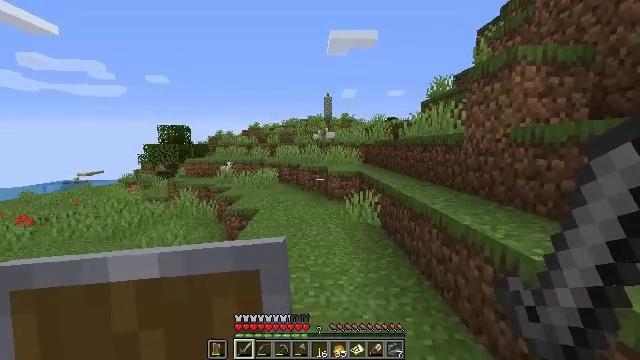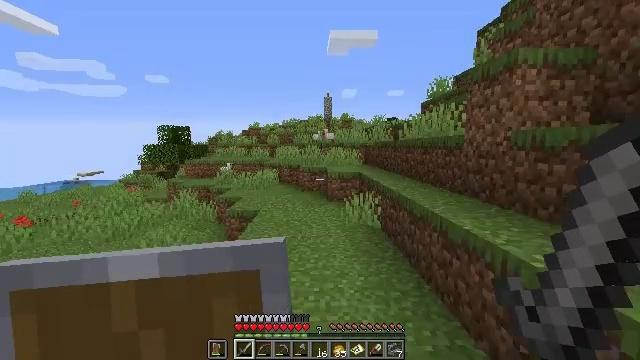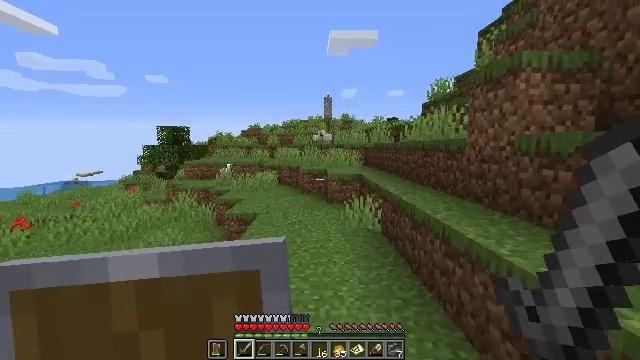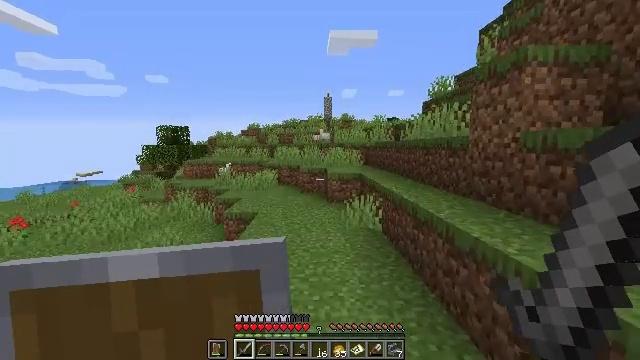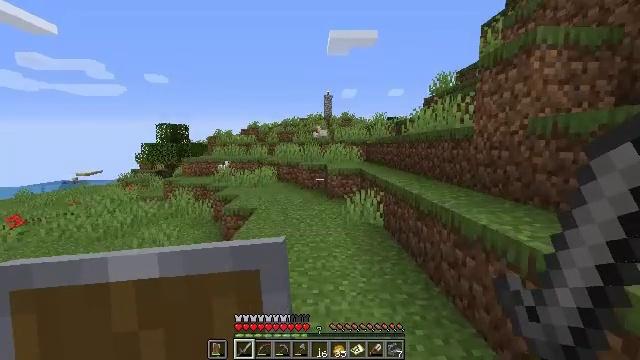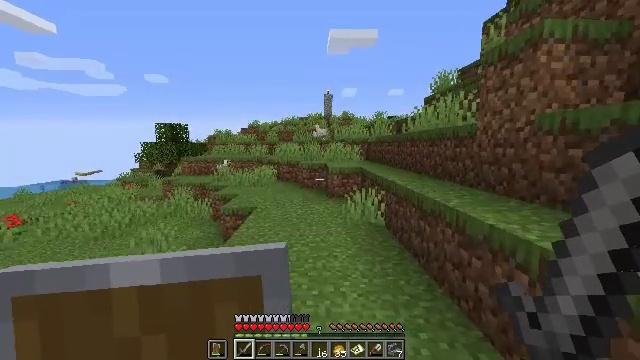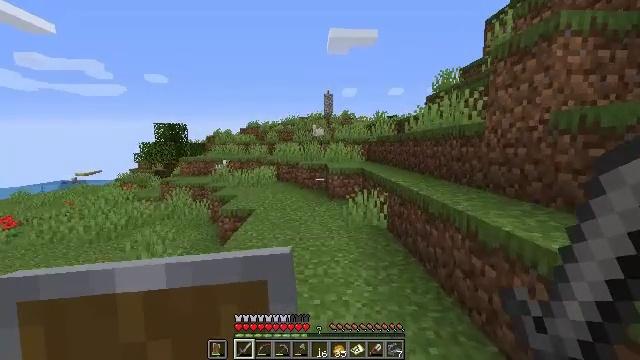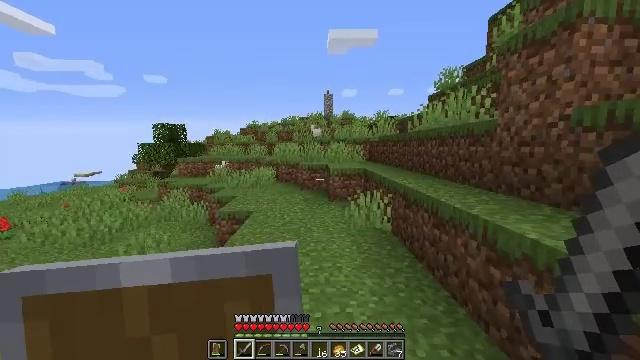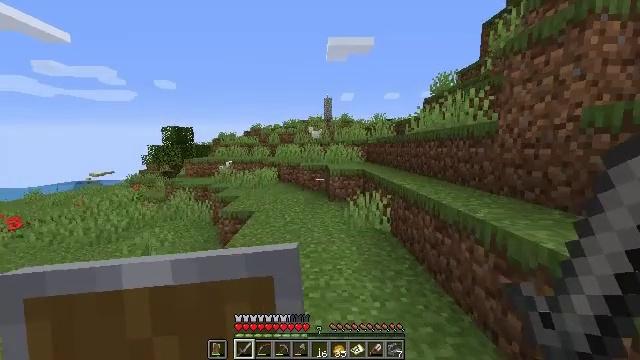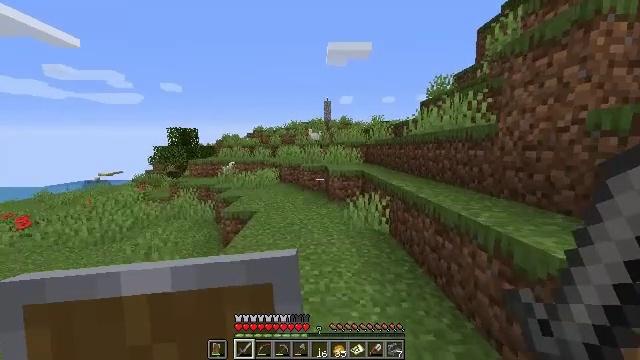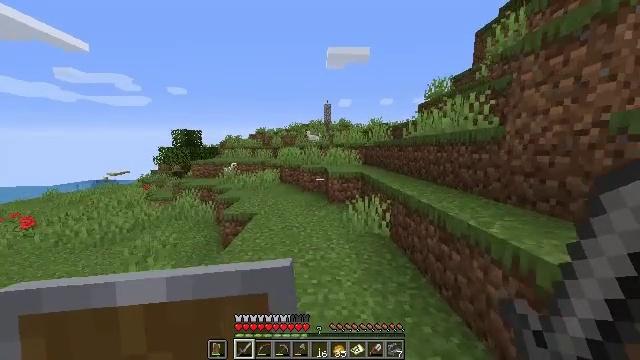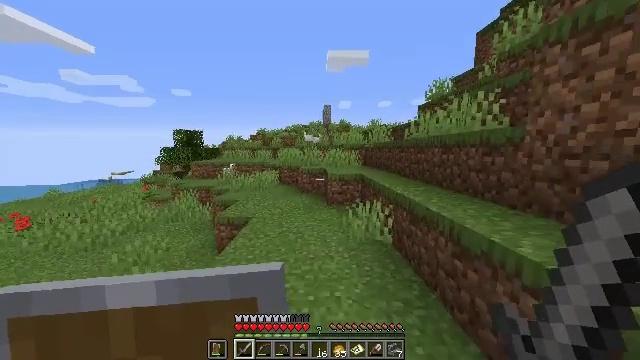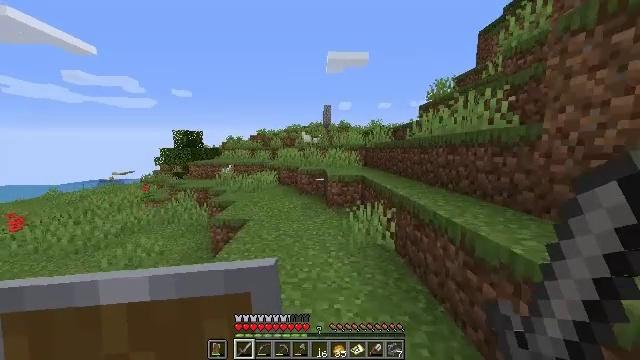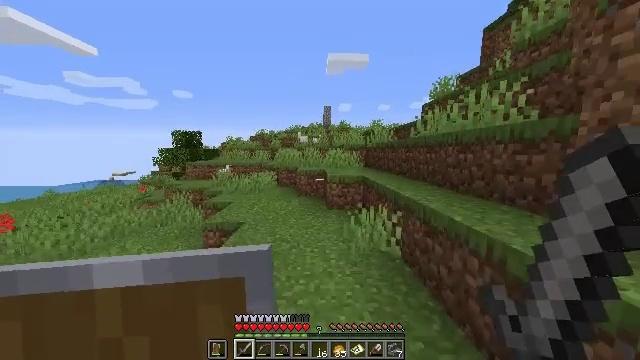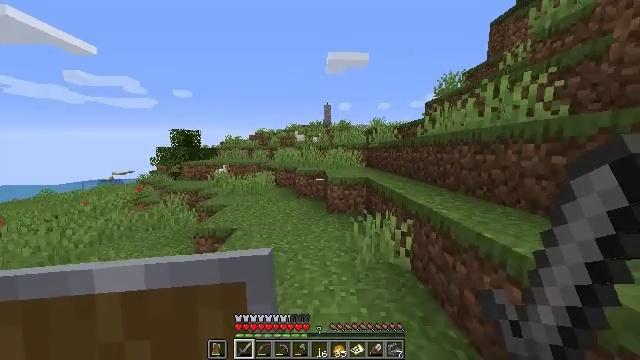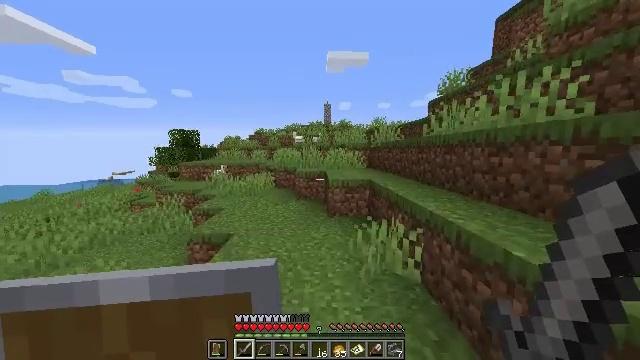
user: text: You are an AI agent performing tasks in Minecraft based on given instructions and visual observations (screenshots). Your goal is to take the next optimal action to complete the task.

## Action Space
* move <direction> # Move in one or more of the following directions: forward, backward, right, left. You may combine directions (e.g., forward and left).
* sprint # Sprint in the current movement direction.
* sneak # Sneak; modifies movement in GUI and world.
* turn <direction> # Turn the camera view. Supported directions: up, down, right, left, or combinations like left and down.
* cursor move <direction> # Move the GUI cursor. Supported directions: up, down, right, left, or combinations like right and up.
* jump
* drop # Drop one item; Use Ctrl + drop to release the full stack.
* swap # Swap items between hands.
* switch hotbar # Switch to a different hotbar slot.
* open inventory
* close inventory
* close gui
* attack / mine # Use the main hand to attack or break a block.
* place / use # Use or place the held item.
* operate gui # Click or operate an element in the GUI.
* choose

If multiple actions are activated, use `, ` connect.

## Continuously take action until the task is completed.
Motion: motion action
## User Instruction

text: Mine the poppy flower.
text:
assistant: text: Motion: move forward
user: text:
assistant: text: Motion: move forward
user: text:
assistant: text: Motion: move forward
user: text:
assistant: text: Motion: move forward
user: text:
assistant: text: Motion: move forward
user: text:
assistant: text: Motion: move forward
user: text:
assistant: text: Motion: move forward, sprint
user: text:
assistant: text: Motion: move forward, sprint
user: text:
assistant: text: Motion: move forward, sprint
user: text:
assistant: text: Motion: move forward, sprint
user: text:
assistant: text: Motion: move forward, sprint
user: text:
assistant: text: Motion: move forward
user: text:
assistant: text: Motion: move forward
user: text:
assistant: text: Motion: move forward
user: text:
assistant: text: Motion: move forward
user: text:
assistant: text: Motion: move forward
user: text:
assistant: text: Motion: move forward
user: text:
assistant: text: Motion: move forward, turn down
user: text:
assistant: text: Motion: move forward
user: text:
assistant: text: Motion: move forward
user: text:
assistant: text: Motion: move forward
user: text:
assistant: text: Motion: move forward
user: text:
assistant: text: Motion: move forward, turn right and up
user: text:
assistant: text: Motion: move forward, turn right and up
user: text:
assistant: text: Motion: move forward, turn right
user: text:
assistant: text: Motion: move forward
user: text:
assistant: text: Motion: move forward
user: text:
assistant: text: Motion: move forward
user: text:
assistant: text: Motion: move forward, turn right and down
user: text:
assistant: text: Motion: move forward, turn right and down, jump